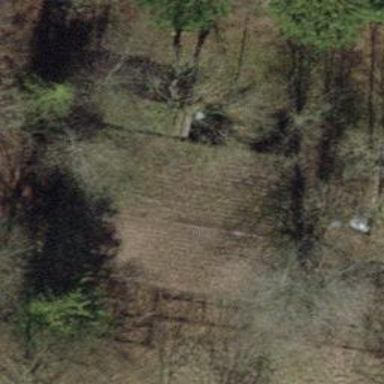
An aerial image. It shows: Hut.